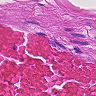
Metastatic tissue present: no